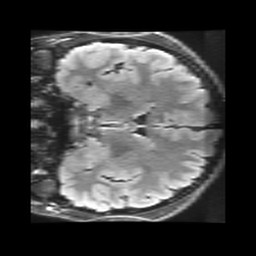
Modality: FLAIR
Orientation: coronal
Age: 20
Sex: female
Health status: healthy
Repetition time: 12 s
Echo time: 0.09782 s